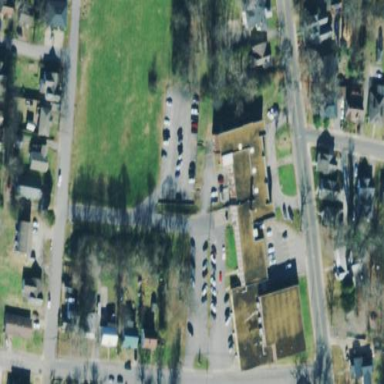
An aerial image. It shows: School.